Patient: sex M, age 61
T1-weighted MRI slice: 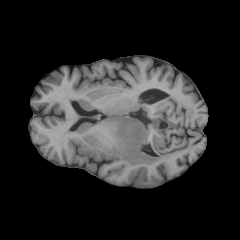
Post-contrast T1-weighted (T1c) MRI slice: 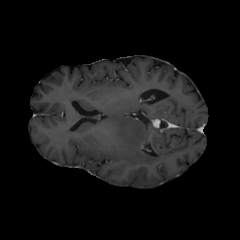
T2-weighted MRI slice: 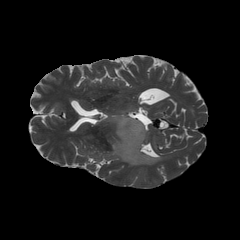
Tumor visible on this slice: yes
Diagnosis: Astrocytoma, IDH-wildtype
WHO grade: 3